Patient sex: M
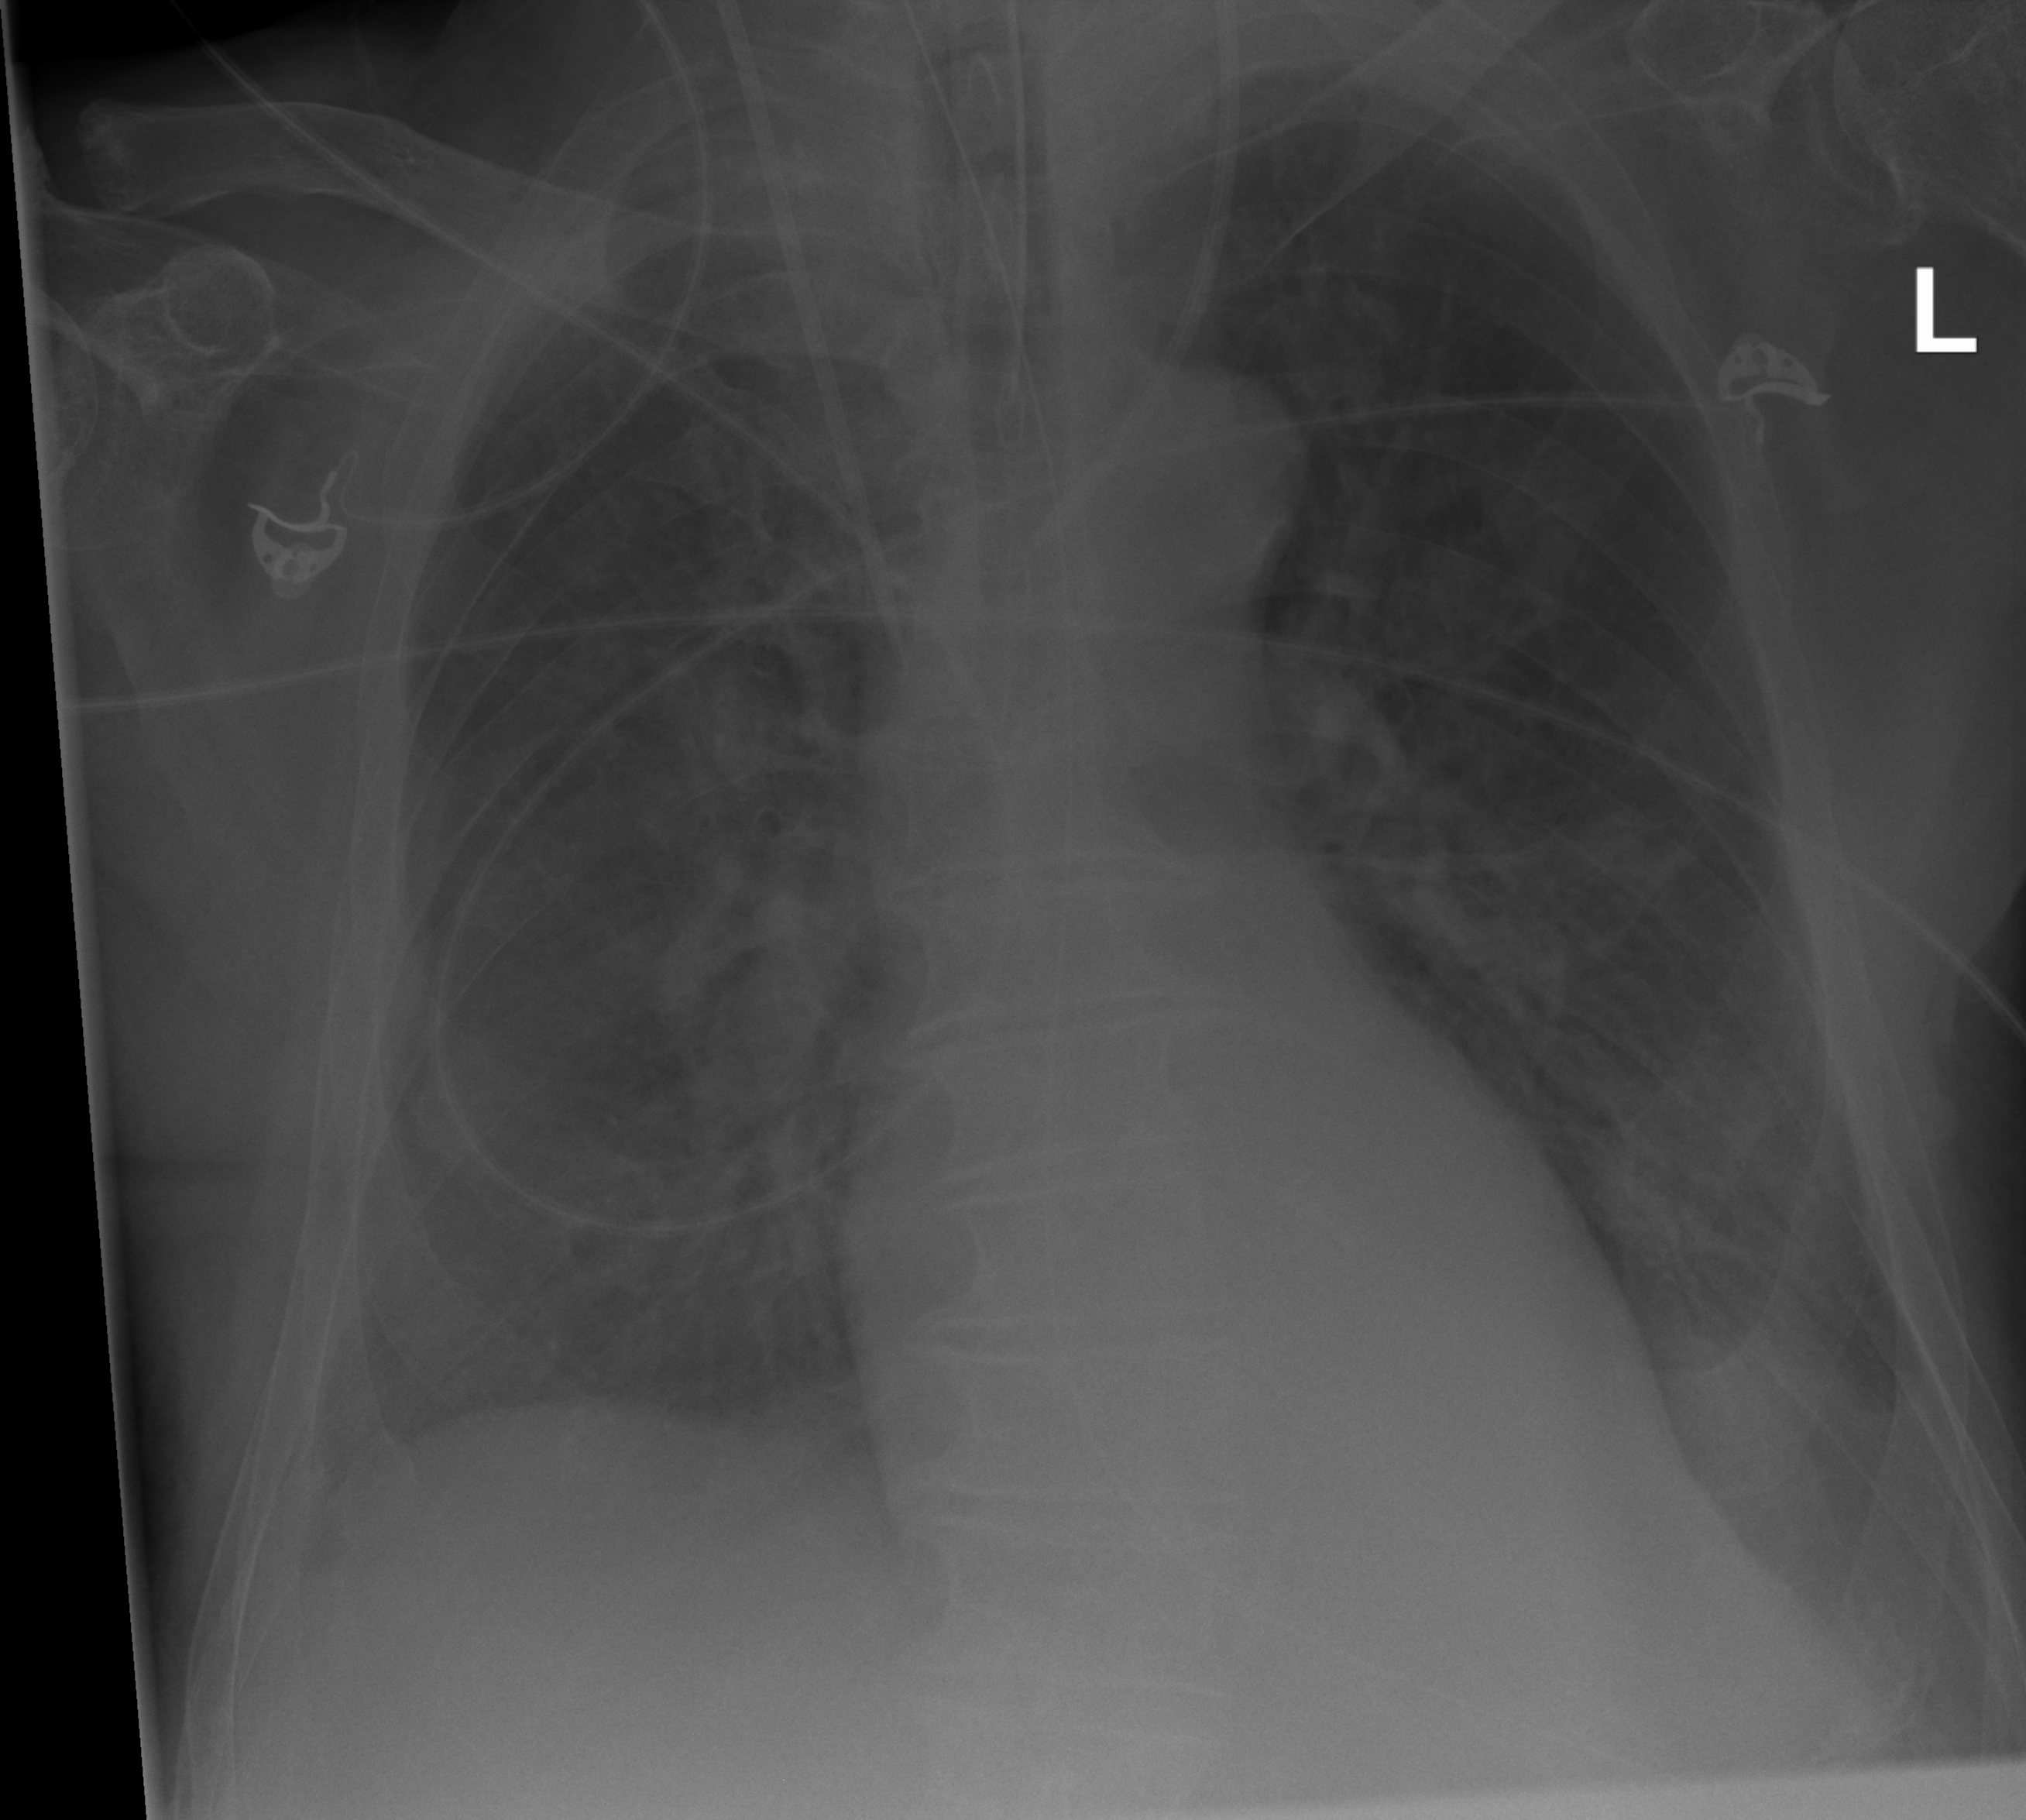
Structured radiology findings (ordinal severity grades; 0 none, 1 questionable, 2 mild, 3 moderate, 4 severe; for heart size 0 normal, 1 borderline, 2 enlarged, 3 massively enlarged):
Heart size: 0
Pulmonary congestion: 1
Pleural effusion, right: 1
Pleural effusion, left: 2
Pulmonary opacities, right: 2
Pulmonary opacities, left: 1
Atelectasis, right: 2
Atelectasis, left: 2